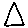
Label: triangle